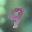
Label: 9